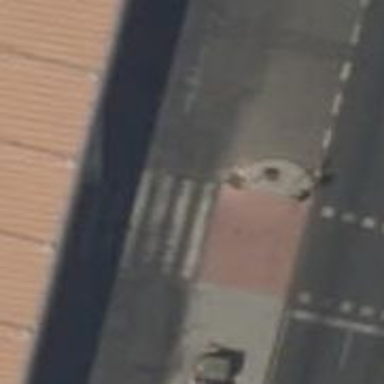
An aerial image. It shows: Crossing with traffic signals.